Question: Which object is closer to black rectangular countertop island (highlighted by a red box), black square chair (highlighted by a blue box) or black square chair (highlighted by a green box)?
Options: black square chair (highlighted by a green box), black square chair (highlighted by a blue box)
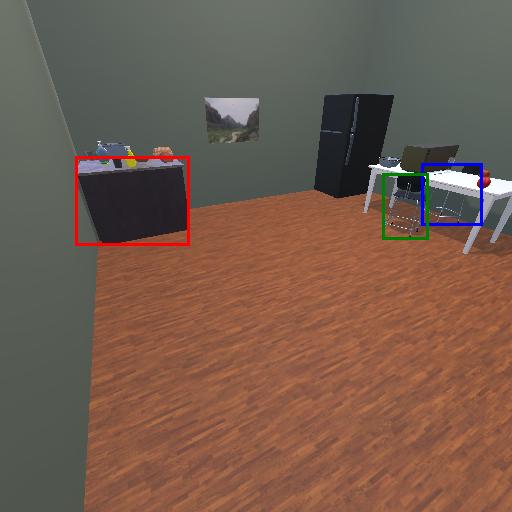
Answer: black square chair (highlighted by a green box)